Aerial crown-view tile of a tropical tree (Barro Colorado Island, Panama), acquired 20250616:
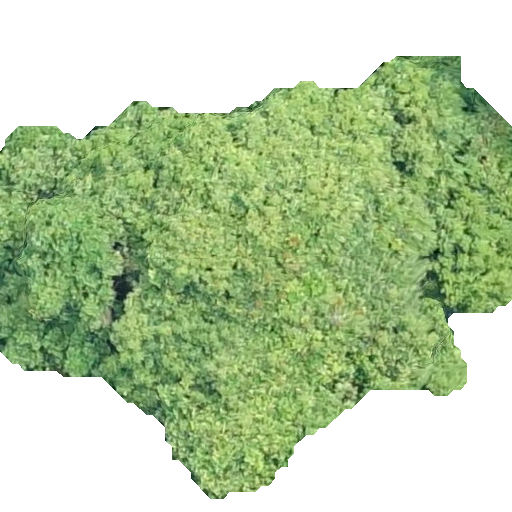
Species: Protium stevensonii
GBIF accepted scientific name: Tetragastris panamensis
Crown area: 238.606 m²